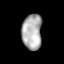
Tissue: lung
Cell type: T cells
Senescence score: 0.5644
Nuclear area (px): 692
Mean DAPI intensity: 174.049